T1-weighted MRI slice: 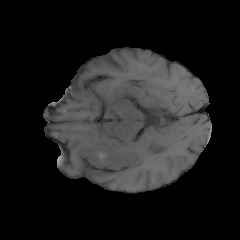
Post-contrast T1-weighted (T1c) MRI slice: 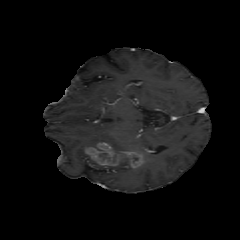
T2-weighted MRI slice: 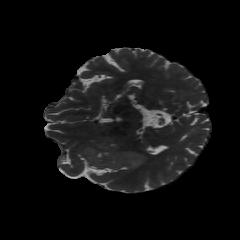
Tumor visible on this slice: yes